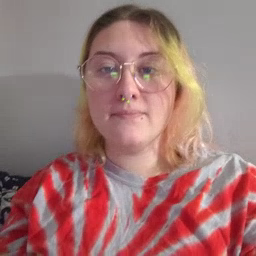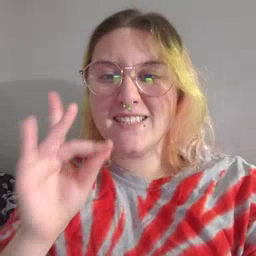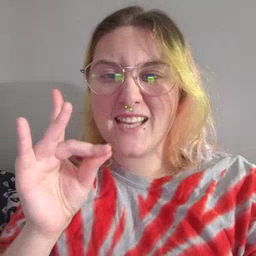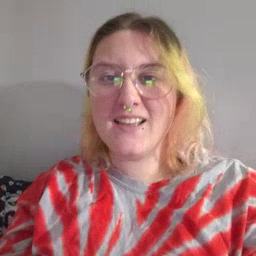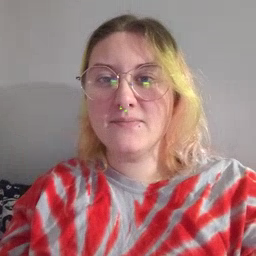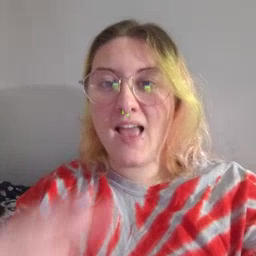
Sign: sticky